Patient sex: M
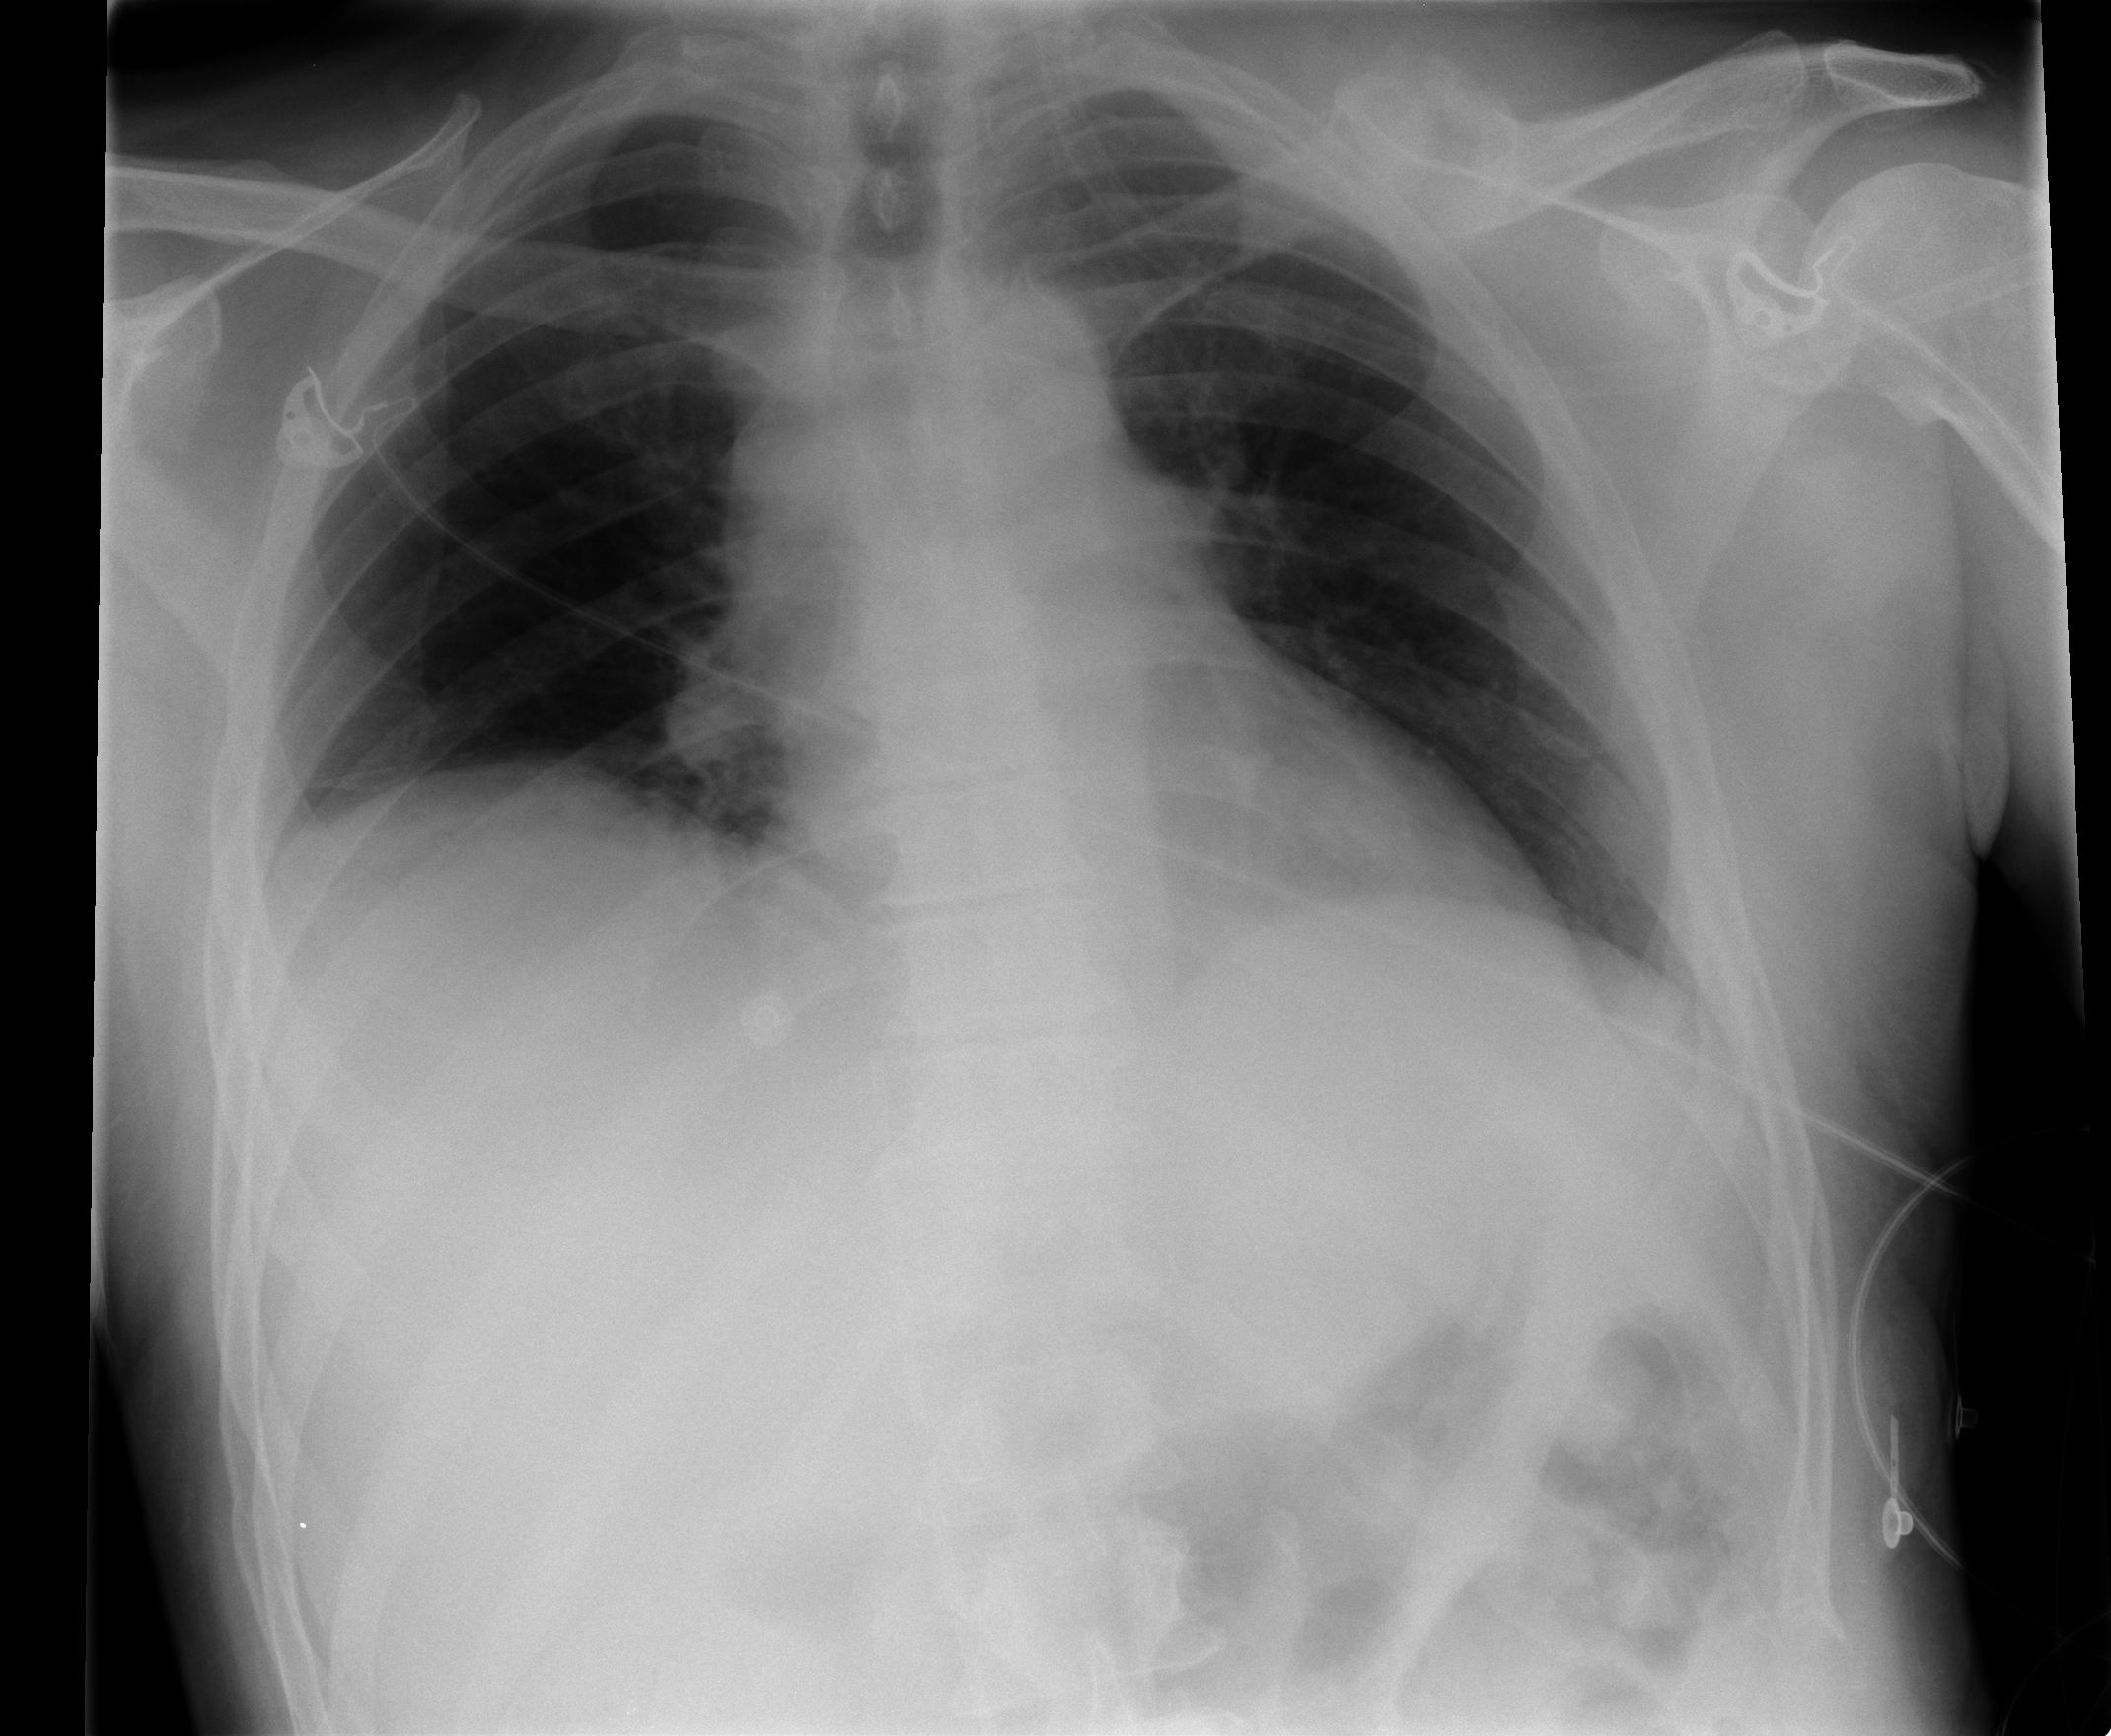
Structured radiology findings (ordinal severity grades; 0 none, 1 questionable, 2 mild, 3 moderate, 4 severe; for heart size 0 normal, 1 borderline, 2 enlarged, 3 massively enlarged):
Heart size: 0
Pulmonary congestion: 0
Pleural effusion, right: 2
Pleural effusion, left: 0
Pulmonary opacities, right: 0
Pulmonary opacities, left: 0
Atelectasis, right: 2
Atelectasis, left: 0